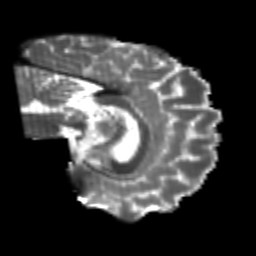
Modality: T2w
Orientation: sagittal
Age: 24
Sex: male
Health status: healthy
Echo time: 0.074 s